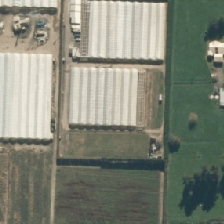
Land cover: shortrotation_cropland